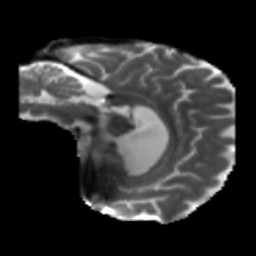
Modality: T2w
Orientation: sagittal
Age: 64
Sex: male
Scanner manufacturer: siemens
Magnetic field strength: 3 T
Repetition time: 5.25 s
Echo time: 0.08 s